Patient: sex F, age 54
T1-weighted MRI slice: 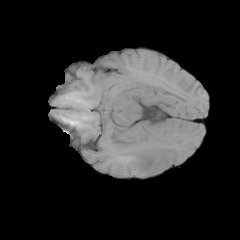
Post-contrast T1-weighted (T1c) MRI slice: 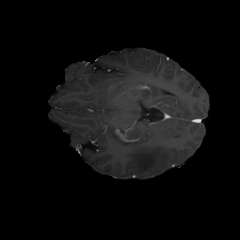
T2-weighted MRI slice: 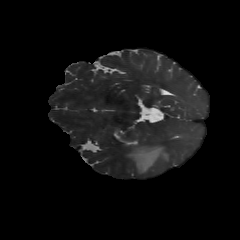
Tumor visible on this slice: yes
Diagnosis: Glioblastoma, IDH-wildtype
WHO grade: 4